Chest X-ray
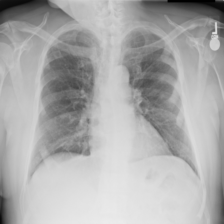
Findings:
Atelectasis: negative
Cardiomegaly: negative
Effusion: negative
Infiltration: negative
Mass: negative
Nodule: negative
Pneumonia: negative
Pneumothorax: negative
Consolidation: negative
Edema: negative
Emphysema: negative
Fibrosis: negative
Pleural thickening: negative
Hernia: negative